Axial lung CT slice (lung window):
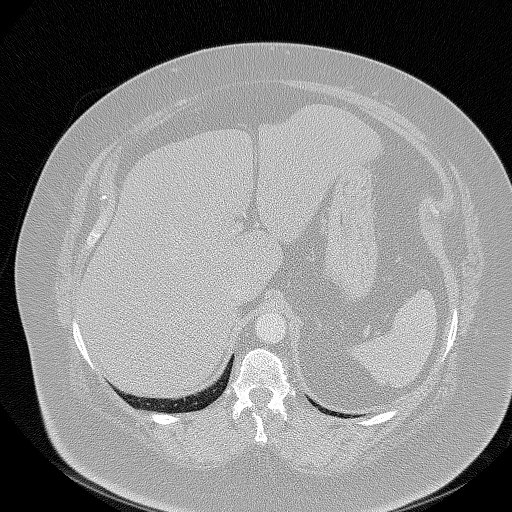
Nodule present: no